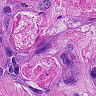
Metastatic tissue present: yes